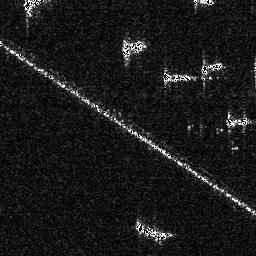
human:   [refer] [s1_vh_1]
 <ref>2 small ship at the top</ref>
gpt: <box>[[47, 14, 57, 21, 0]], [[63, 26, 76, 32, 0]]</box>

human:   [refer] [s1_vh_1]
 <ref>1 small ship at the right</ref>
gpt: <box>[[87, 44, 97, 49, 0]]</box>

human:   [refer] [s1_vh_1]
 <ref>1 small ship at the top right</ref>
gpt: <box>[[78, 23, 87, 28, 0]]</box>